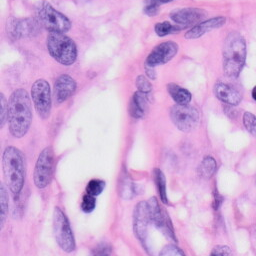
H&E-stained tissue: Skin